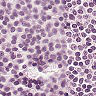
Metastatic tissue present: no